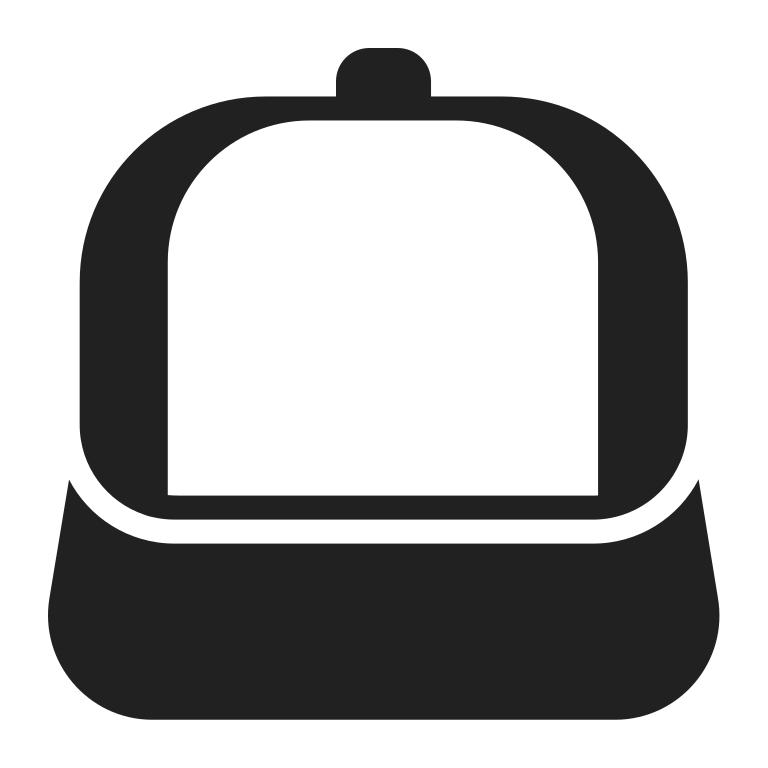
billed cap high contrast